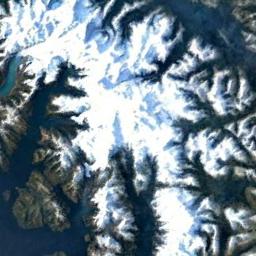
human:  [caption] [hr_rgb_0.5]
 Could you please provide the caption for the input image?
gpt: A large mountain covered in snow is surrounded by blue water .

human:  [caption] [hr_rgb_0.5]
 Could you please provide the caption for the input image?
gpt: There is snow on the part of the snowberg .

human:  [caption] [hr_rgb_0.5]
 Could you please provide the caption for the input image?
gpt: The snow berg is next to the water .

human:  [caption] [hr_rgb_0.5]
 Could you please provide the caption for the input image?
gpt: The snowberg is surrounded by lots of fiords of different sizes .

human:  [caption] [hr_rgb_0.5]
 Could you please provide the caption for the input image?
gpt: There are much snow and some rivers on the snowberg .